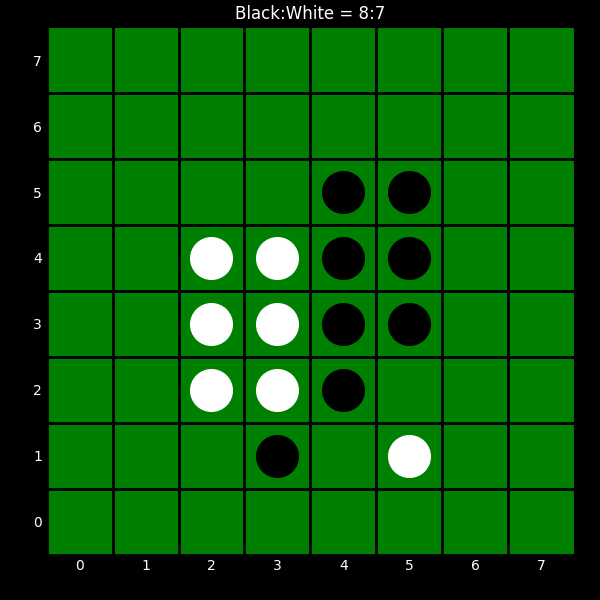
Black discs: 8
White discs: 7